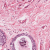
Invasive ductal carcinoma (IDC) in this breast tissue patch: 0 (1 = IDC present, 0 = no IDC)